Current action and preconditions to check: trajectory_clear

Your task: For each precondition in the list above, predict whether it will hold at this action.

Consider the current scene as observed from the mobile robot's camera, and analyze the predicted future states of all dynamic agents (e.g., people, animals, vehicles, or any moving entities) within the NEXT SECOND.

IMPORTANT: Only answer "very likely" if you are absolutely certain—based on strong, clear evidence—that a dynamic agent will violate the precondition in the predicted future state. Do NOT answer "very likely" for unlikely, ambiguous, or low-probability risks.

Ask yourself for each precondition: Is there a high probability, with clear and convincing evidence, that the predicted future states of any dynamic agent will interfere with the predicted future state of the currently executing action within the NEXT SECOND, causing that precondition to fail?

Assess the risk level based on these predictions. Use "likely" or "very likely" if motions create a clear risk of interference.

Use "neutral" or "improbable" if agents are nearby but their predicted paths are clearly diverging or non-conflicting.

Failure Risk Categories: "very improbable", "improbable", "neutral", "likely", "very likely"

Answer Format: Output ONLY the probability_of_failure value from these categories: "very improbable", "improbable", "neutral", "likely", "very likely"

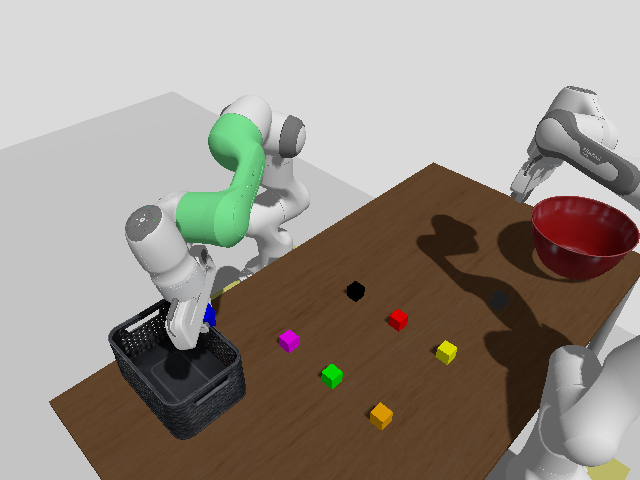

Answer: very improbable